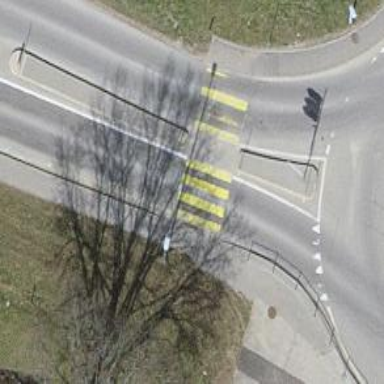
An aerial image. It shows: Marked crossing on the road.